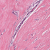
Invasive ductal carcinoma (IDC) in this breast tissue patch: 0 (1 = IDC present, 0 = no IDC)